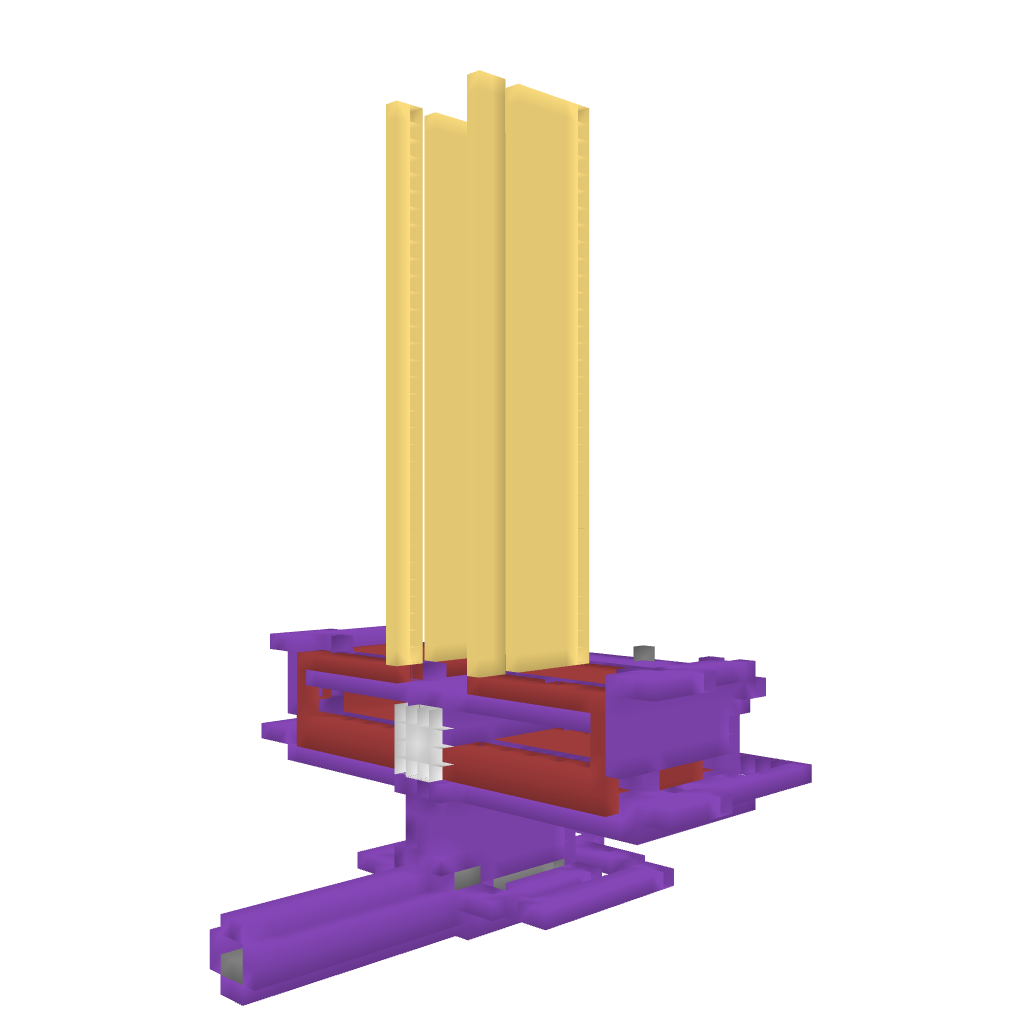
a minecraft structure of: Automatic Redstone 25x8-Shot TNT-Gun bad low quality